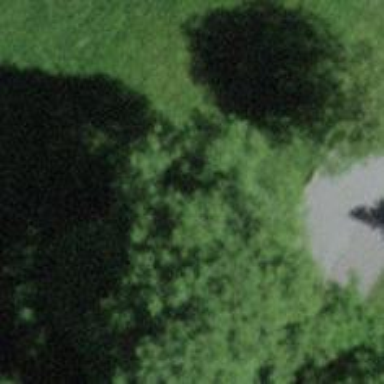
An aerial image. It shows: Avenue lined with broadleaved trees.